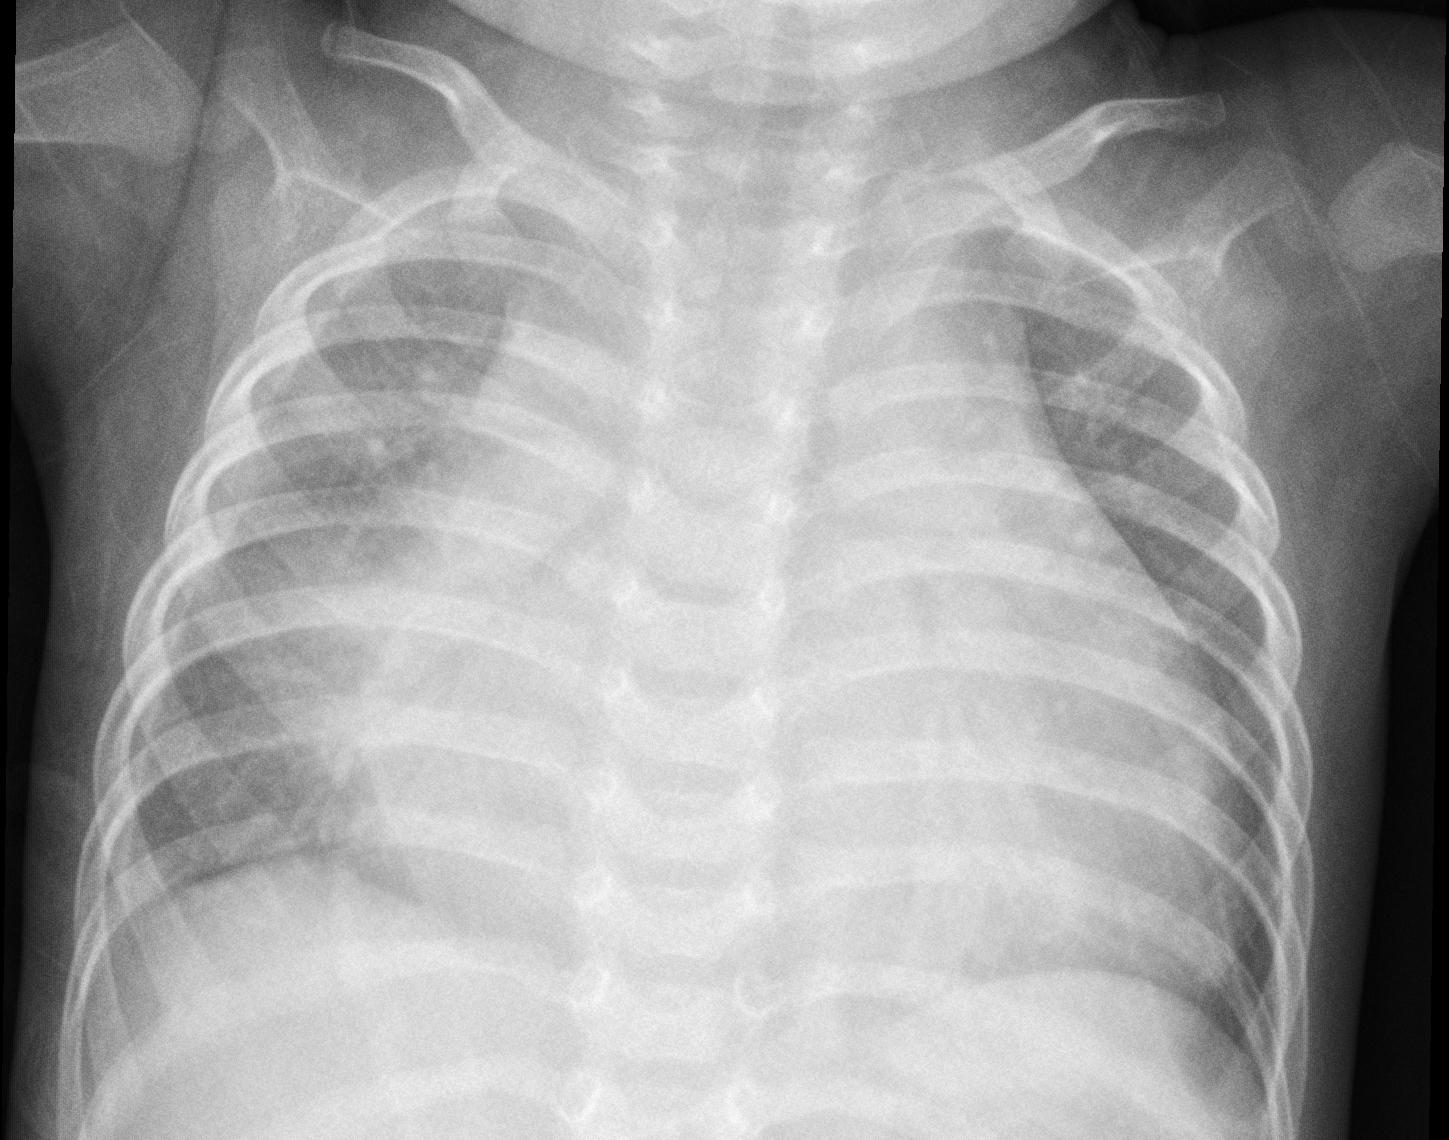
Diagnosis: PNEUMONIA